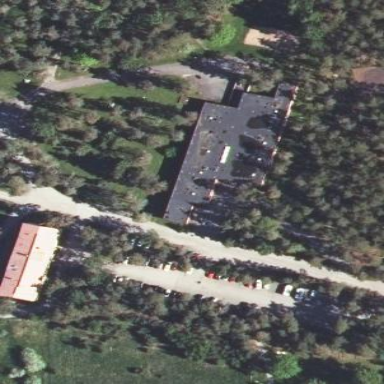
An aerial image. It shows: Hospital building.